Field crop: tomato
Growth stage: 1
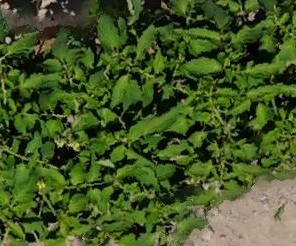
Species: tomato